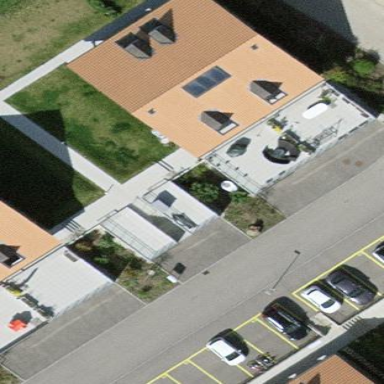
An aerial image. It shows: Residential building.